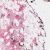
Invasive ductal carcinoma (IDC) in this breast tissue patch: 0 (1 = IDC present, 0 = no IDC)